Question: I am drawing a histogram in R, and the first two frequencies are being combined into one bin which I do not want. There are seven possible values in the data and I would like 7 bins, not 6.

The info from the histogram drawn by R is,
'''
$breaks
[1] 9 10 11 12 13 14 15
$counts
[1] 27 6 5 4 1 11
$density
[1] 0.50000000 0.<PHONE> 0.<PHONE> 0.<PHONE> 0.<PHONE> 0.20370370
$mids
[1] 9.5 10.5 11.5 12.5 13.5 14.5
$xname
[1] "data$hour"
$equidist
[1] TRUE
attr(,"class")
[1] "histogram"
'''
The issue is in $counts, they should be:
'''
9-20
10-7
11-6
12-5
13-4
14-1
15-11
'''
The data and command for histogram and info generation is:
'''
temp <- c(9, 9, 9, 11, 12, 14, 15, 9, 9, 9, 10, 9, 13, 13, 15, 15, 9,
9, 9, 11, 12, 13, 15, 15, 15, 9, 9, 10, 11, 12, 9, 10, 10, 12,
15, 9, 9, 9, 9, 10, 11, 15, 9, 10, 10, 11, 11, 12, 13, 15, 15,
9, 9, 15)
hist(temp)
histinfo = hist(temp)
histinfo
'''
How can this be corrected? My thought is to count the occurrences and draw a barplot, but that seems like overkill since hist is already built in. I have tried changing breaks to no avail.
Thank you.
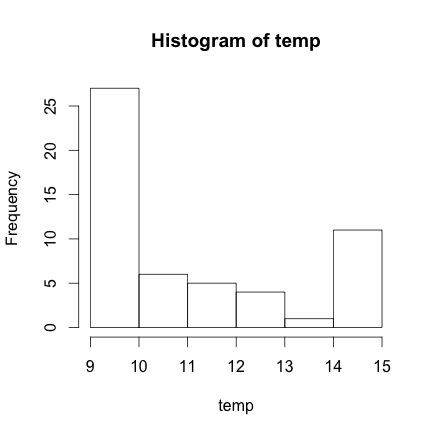
Answer: You have to set 'breaks' when drawing a histogram.
Personally, I would tabulate the data by hand and draw a barplot. Which may or may not be what you're really after.
'''
library(reshape)
temp.melt <- melt(table(temp))
library(ggplot2)
ggplot(temp.melt, aes(x = temp, y = value)) +
theme_bw() +
geom_bar(stat = "identity")
'''